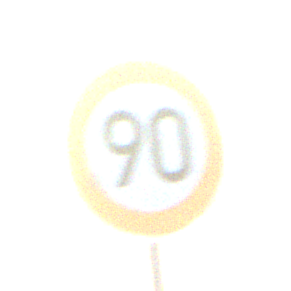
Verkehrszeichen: Geschwindigkeit90
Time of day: SunriseSunset
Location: Outdoor (Nature)
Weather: Clear
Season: NotSpecified
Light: Natural